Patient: sex M, age 69
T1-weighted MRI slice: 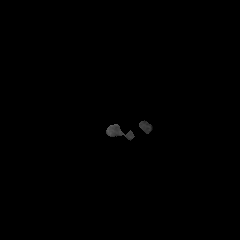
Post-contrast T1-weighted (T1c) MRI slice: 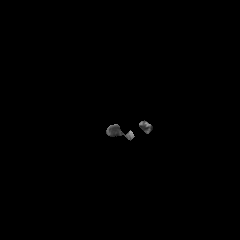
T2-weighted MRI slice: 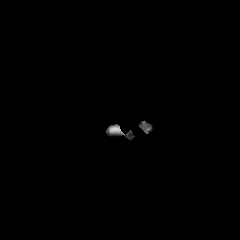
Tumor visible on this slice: no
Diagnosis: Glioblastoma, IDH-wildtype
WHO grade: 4